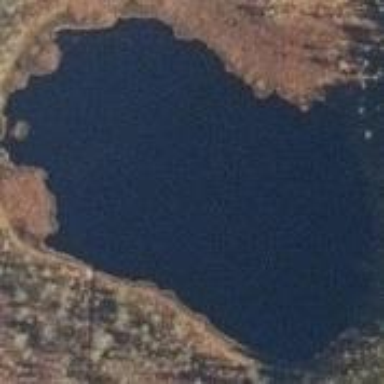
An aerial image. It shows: Serene lake surrounded by nature.